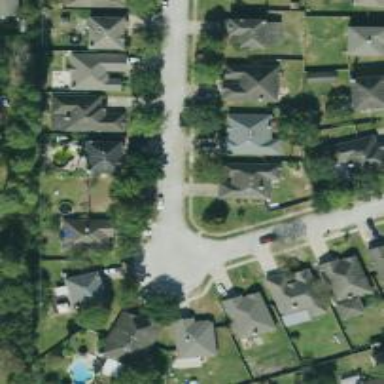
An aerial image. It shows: Residential road with separate sidewalk.